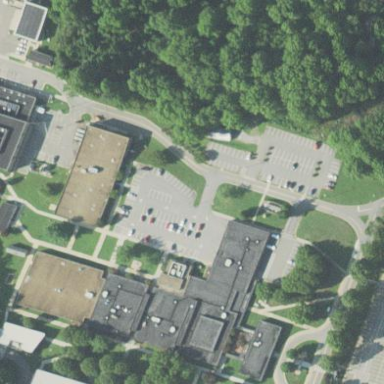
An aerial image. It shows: College building.